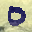
Label: 0